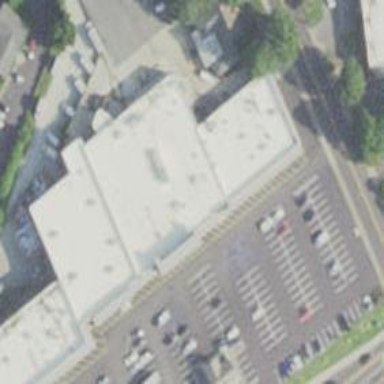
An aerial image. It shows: Supermarket.